Question: I am learning about how to add a data access layer to my project.
I found this tutorial <URL>:
>
1. Right-click the App_Code folder and then click Add New Item. The Add New Item dialog box is displayed.
2. Under Visual Studio installed templates, select the LINQ to SQL Classes template and rename the file Tasks.dbml.
3. Click Add.
but when I right click I see this:

there is no 'Visual Studio installed templates' nor 'LINQ to SQL Classes'
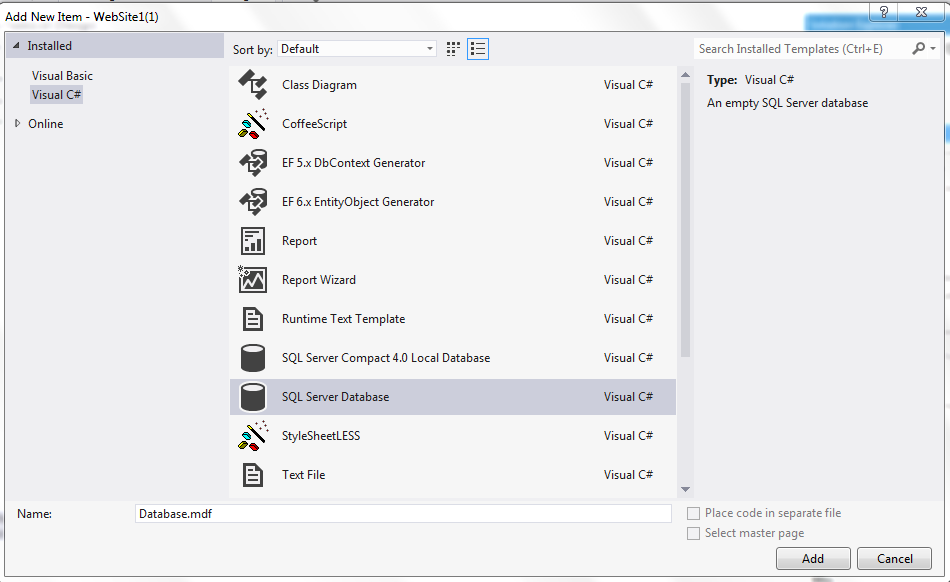
Answer: Under VS2102, in your solution explorer, right click on your project, and select "Add/New Element" (something like this, my VS version is in french..)
Then you might find : C# -> Data -> "Linq to Sql classes" (depending on your Visual studio version i guess)
or you can select "Entity Data Model",
An assistant should appear to guide you through the rest of the process.
In your project classes you should then use your dataModel, and use Linq to make your requests.
I don't have everything in mind right now, you should check that tutorial : <URL>
Hint: the generated model has a partial class for all your table fields, this is usefull for creating another class of the same name to add specific functions, or fields ;)